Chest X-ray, PA view. Patient: 30 years old, sex F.
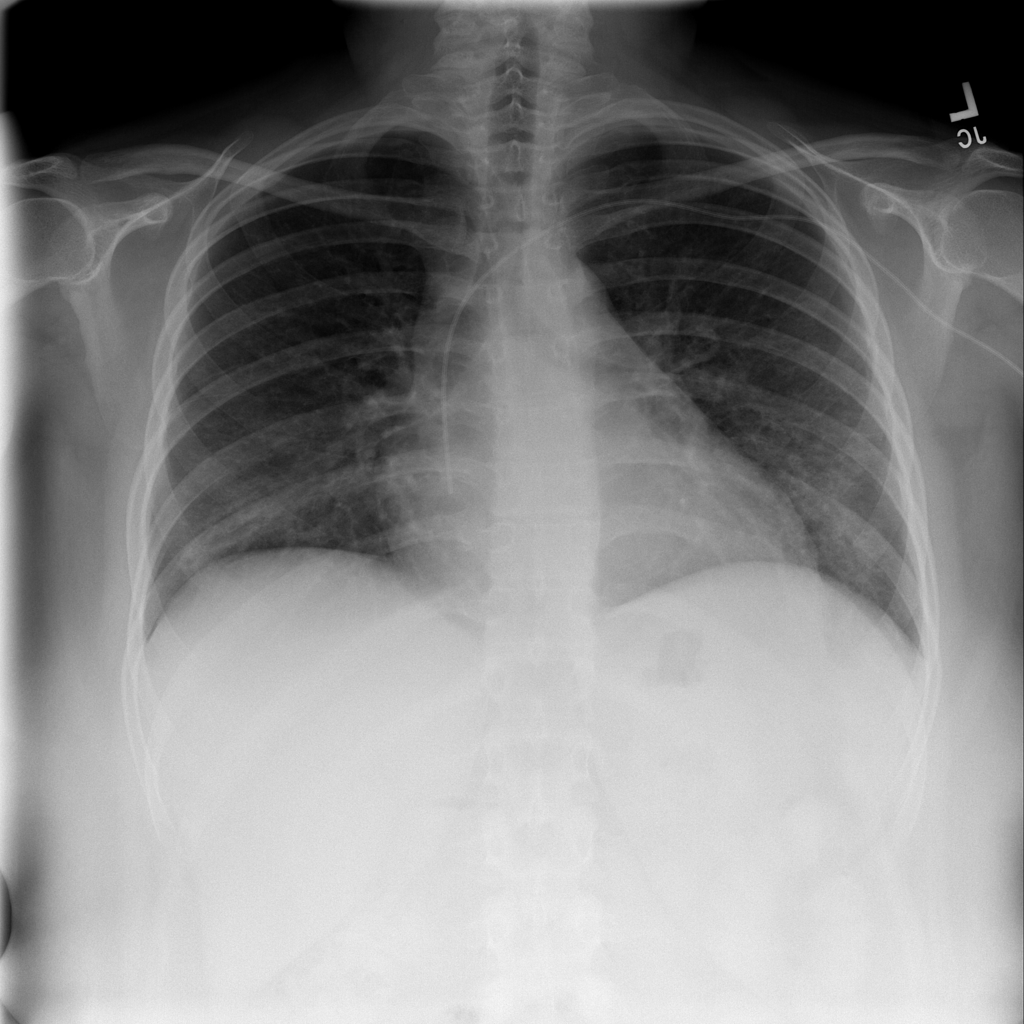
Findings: No Finding